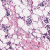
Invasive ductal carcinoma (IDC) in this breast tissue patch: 1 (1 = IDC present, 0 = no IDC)